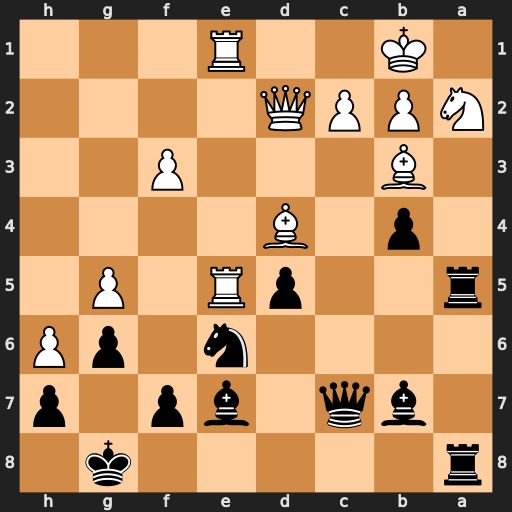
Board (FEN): r5k1/1bq1bp1p/4n1pP/r2pR1P1/1p1B4/1B3P2/NPPQ4/1K2R3
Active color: b
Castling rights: -
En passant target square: -
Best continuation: Rxa2 Bxa2 Qa5 Kc1 Qxa2